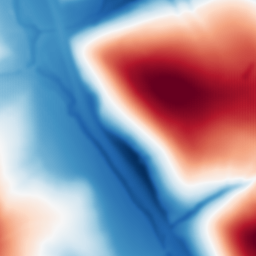
Category: multiscale
Decomposition family: dog
Decomposition parameters: sigma_low: 2
sigma_high: 100
Upsampling method: fft_zeropad
Upsampling parameters: scale: 8
Upsampling scale: 8